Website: lowes
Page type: customer-info-address
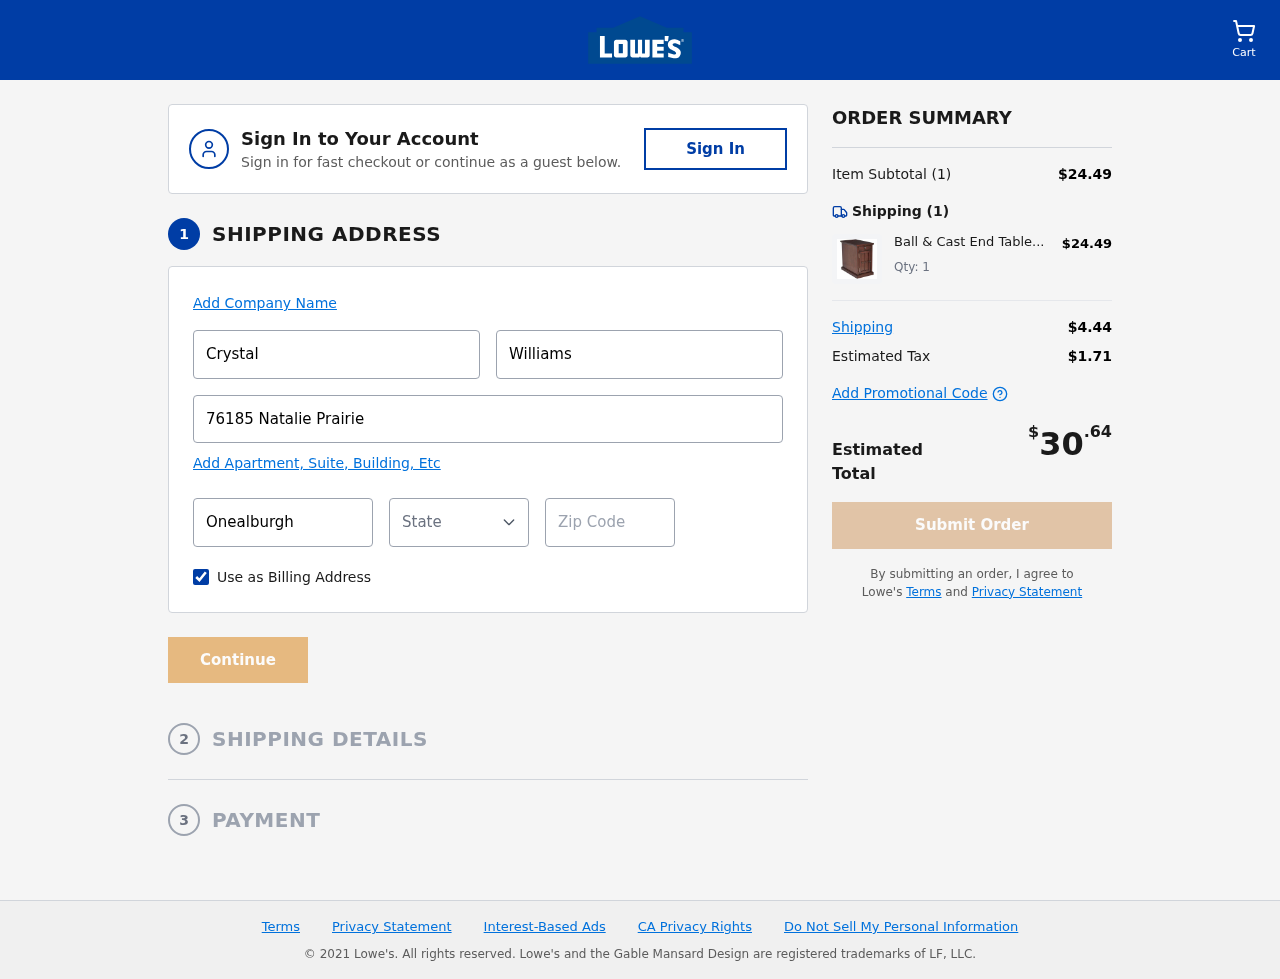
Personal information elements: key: PII_CITY
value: Onealburgh
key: PII_FIRSTNAME
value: Crystal
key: PII_LASTNAME
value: Williams
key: PII_POSTCODE
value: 85100
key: PII_STATE_ABBR
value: CT
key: PII_STREET
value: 76185 Natalie Prairie
Product elements: key: PRODUCT1_NAME
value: Ball & Cast End Table
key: PRODUCT1_PRICE
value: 24.49
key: PRODUCT1_QUANTITY
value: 1
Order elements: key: ORDER_NUM_ITEMS
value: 1
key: ORDER_SUBTOTAL
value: $24.49
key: ORDER_NUM_ITEMS2
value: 1
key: ORDER_SHIPPING_COST
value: $4.44
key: ORDER_TAX
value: $1.71
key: ORDER_TOTAL
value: $30.64